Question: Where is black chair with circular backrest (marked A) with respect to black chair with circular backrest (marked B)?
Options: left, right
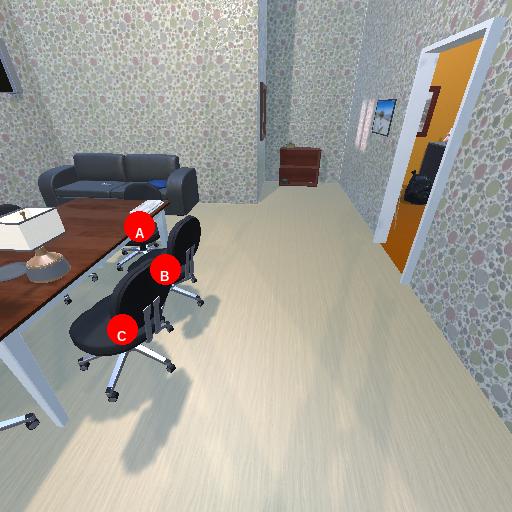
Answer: left